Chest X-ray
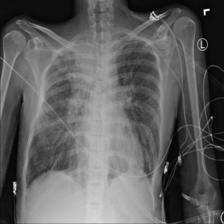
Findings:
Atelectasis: negative
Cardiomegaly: negative
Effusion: negative
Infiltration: negative
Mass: negative
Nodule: negative
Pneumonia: negative
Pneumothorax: negative
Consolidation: positive
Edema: negative
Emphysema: negative
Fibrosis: negative
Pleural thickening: negative
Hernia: negative